Question: I don't want to use the small icon. I want to have a bigger one instead (just like the ones in the image below). I searched and investigated in the dashboard but found nowhere to upload that sized image.
Thanks for any kind of help!

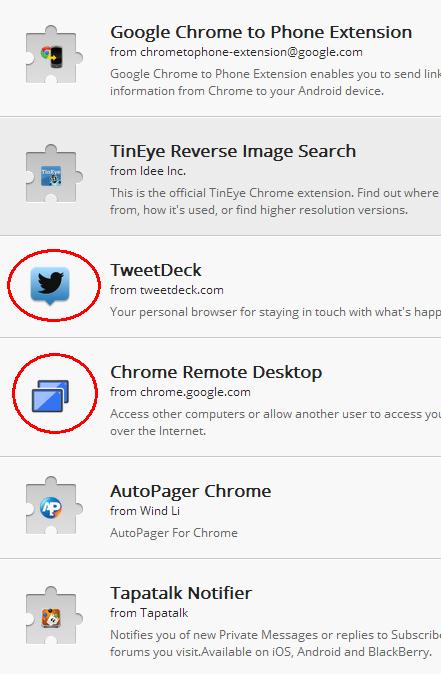
Answer: There are two types of elements in Chrome Web Store (CWS): <URL>.
If element in CWS is an extension it is indicated by displaying it's logo inside the picture of a gray puzzle. For apps puzzle is not displayed making more space for a logo (and that's why the bigger one is used).
Therefore, if you have a chrome extension it's logo will always be displayed small and inside a puzzle in CWS. You can't change that.